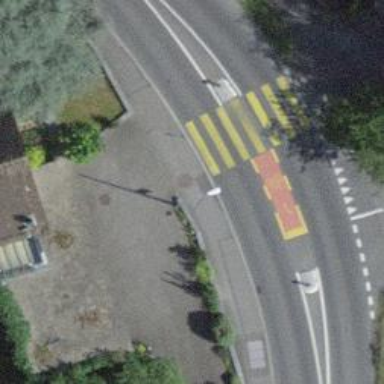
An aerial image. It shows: Kerb serving as barrier.